Question: In Xcode, all the target's build settings inherit from the project's build settings. The project's build settings inherit from "iOS Default". This inheritance is shown below with selected rather than .
For those who were not aware, the bold entries under the project's settings indicates an override. The override can be "cleared" by highlighting the setting and then pressing COMMAND-BACKSPACE.

It gets old constantly changing those values for every non-trivial project I create. Especially items like , where I have to add '-Wall -Wextra -Wconversion -wstrict-overflow'. is another which must always be fixed to include Posix's 'NDEBUG=1'. I definitely consider lack of 'NDEBUG=1' in Release builds a bug since Posix requires 'NDEBUG' to remove 'abort()' caused by 'assert()'; and Apple's UI standards don't allow an 'abort()'. ('DEBUG=1' is similar for Debug builds since use it despite the fact Posix only standardized 'NDEBUG').
From @Petesh below, I know I can use a Configuration for each project (perhaps create it once, and re-use it). But that means I am applying "proper" or "correct" setting to mask defective settings in the "IOS Default" template. My intention is to fix the problem at the source of the problem once and for all.
How does one edit the default setting template? Is there a physical file on the file system that represents "iOS Default"? If so, can it be edited (is it XML)?
Based on @Peresh's answer (there is no disk file to permanently fix the problem): RADAR <PHONE>. It will probably sit in Apple's bug reporting system unconfirmed, unanswered, and unfixed for years, just like the rest of the bugs folks like me and others take the time to report.
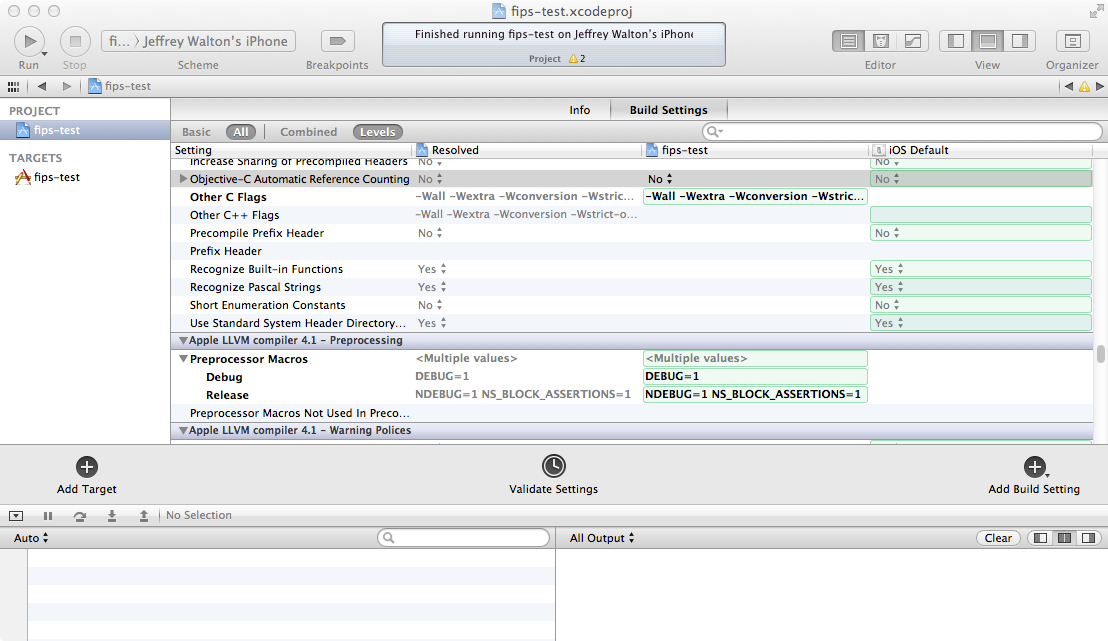
Answer: Build configuration files are an ideal way of choosing a set of options for preprocessing/compilation - you use '.xcconfig' files with the settings that you want to have as a base, then choose this base configuration for the targets.
The file needs to be created at the base of the project, with the name 'TargetType.xcconfig'. For your base compiler flags requirement, you can use a file with the content:
'''
OTHER_CFLAGS = -Wall -Wextra -Wconversion -wstrict-overflow
'''
Once you base the target on the '.xcconfig' file, it will get those options as default items for all the targets specified.
You can add one for each of Debug and release, allowing the specification of the 'NDEBUG=1' and 'DEBUG=1' options e.g.
'''
GCC_PREPROCESSOR_DEFINITIONS = NDEBUG=1
'''
will apply this setting to the configuration.
Look at the Xcode help for <URL> online that goes through the process.
I've used 'gcc'/'g++' spec files for manipulating the default compiler options for 'gcc'. This still works if you're using the 'gcc' driver for LLVM. The default compiler options are those from the unmodified spec file - i.e. it's built into the compiler, and does not reside on disk. The process is:
'''
gcc -dumpspecs > specs
specdir=$(gcc -print-search-dirs | sed -n 's/install: //p')
sed 's/^\(.*mdynamic-no-pic:-fPIC\)/<default options here> /' specs > newspecs
sudo cp newspecs $specdir/specs
'''
You can verify that the specfile is being used by doing:
'''
gcc -v <file>
'''
and it should display something like:
'''
Reading specs from /Applications/Xcode.app/Contents/Developer/usr/llvm-gcc-4.2/lib/gcc/i686-apple-darwin11/4.2.1/specs
'''
rather than
'''
Using built-in specs.
'''
This can trigger confusion as these flags will affect 'gcc'/'g++' compilations - even for <URL> packages, which means that they may not compile correctly.
'clang'/'clang++', unfortunately has no concept of the specfile, and as such will ignore this file when compiling - all the options that it uses are defined at clang build-time. There is no way of manipulating the default compiler options in this case as it makes no attempt to read a file on-disk to determine default compiler options.